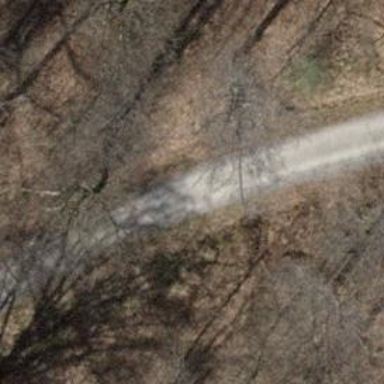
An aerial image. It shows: Track with fine gravel surface. The track type is grade 2.